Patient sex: M
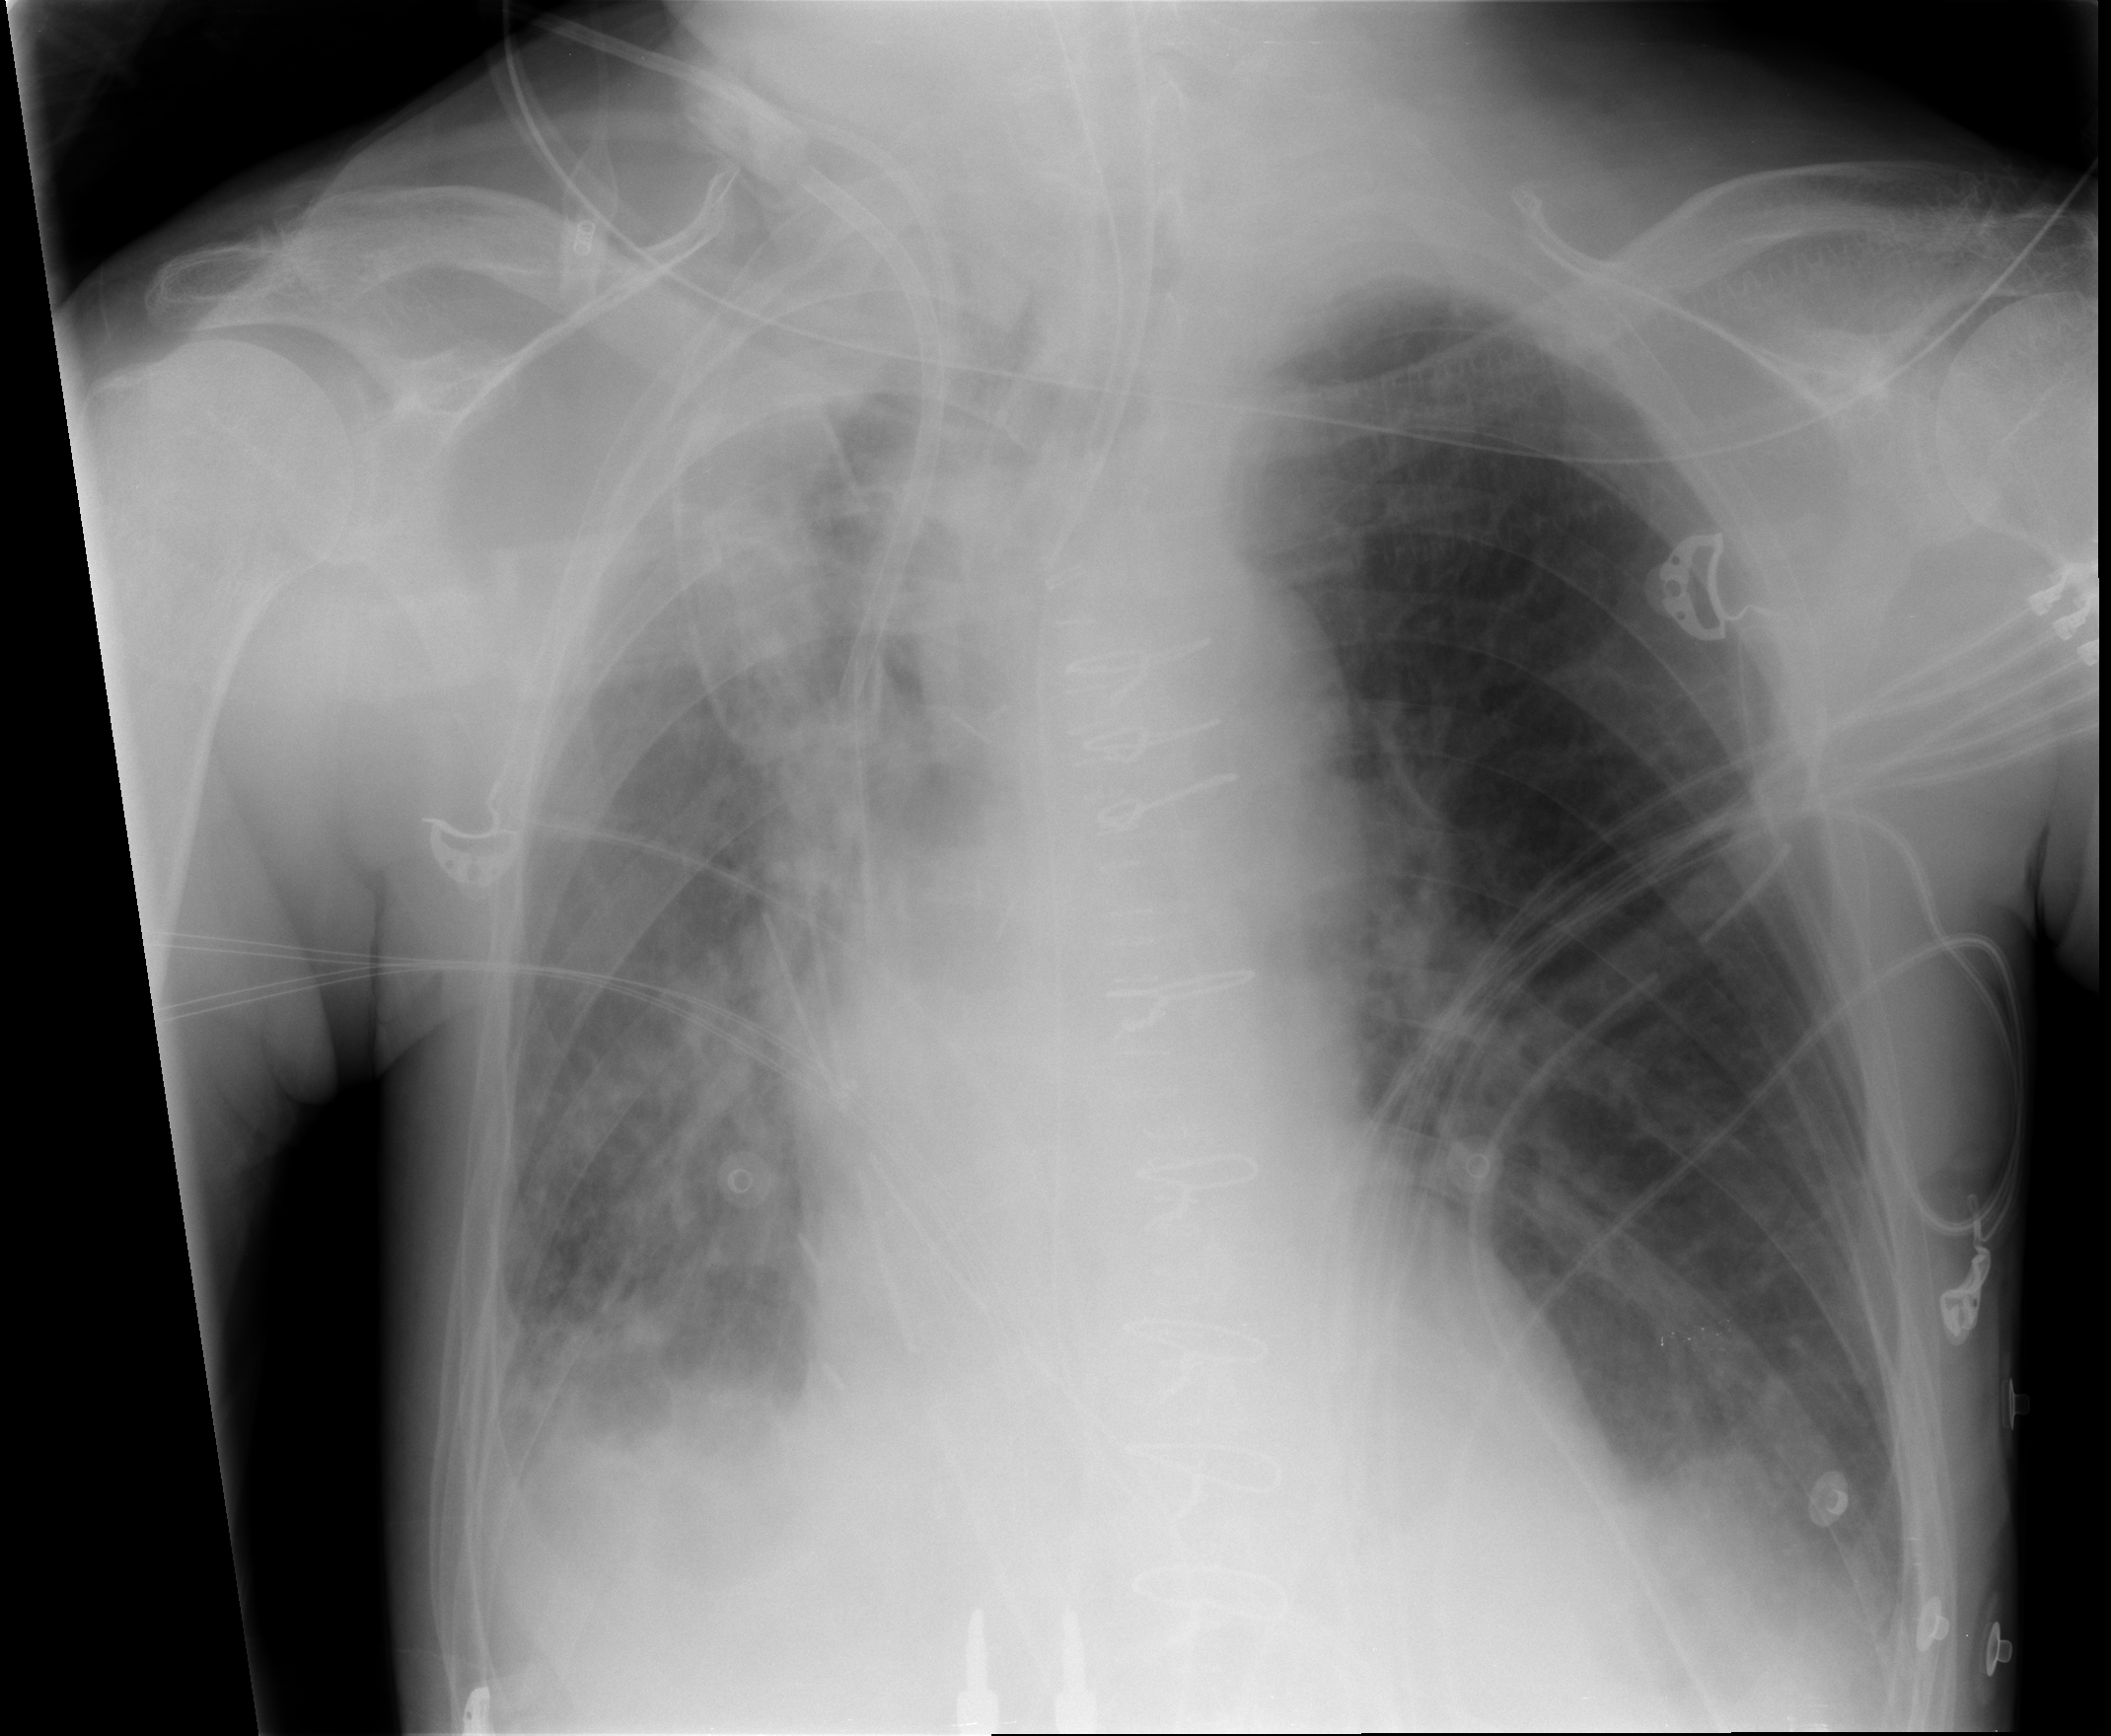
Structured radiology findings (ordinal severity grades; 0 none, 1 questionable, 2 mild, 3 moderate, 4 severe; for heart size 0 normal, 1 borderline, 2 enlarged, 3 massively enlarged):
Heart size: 0
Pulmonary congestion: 0
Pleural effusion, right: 3
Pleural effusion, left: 0
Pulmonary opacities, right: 0
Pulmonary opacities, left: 0
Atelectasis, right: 2
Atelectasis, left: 0